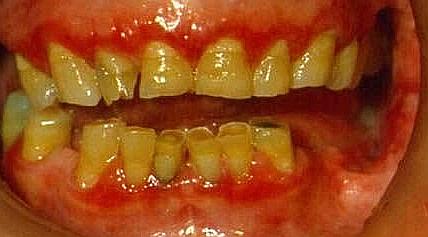
Condition: Gingivitis